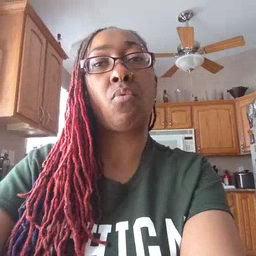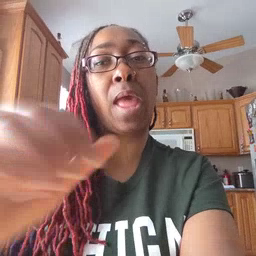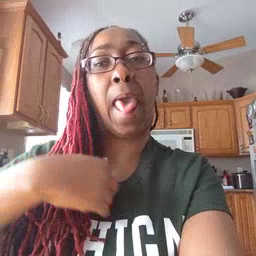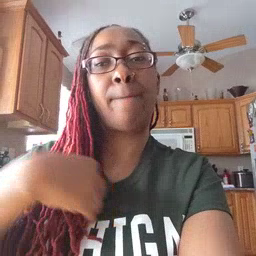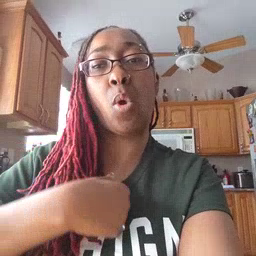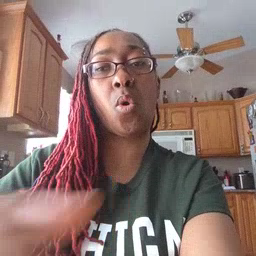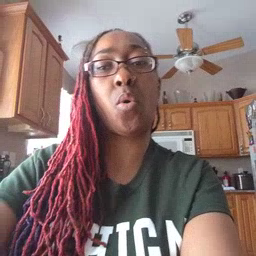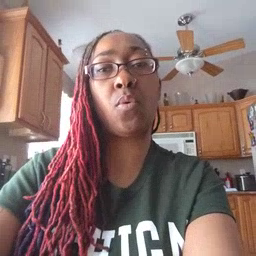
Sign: animal